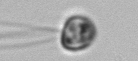
Label: flagellate_morphotype1